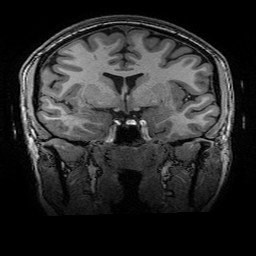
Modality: T1w
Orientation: sagittal
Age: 25
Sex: female
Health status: healthy